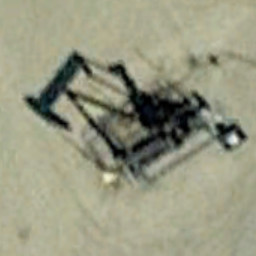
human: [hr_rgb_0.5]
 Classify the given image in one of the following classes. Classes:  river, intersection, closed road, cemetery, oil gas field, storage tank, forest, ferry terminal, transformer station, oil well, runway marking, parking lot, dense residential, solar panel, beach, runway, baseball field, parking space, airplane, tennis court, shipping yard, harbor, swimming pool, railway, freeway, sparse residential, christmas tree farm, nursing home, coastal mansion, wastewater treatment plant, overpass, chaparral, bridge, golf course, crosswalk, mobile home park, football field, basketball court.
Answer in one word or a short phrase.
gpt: oil well